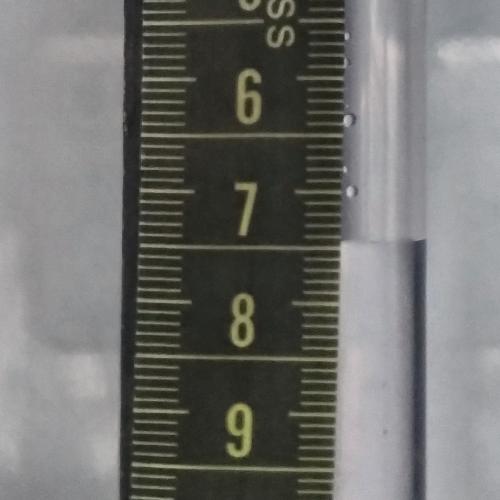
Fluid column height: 7.5 cm